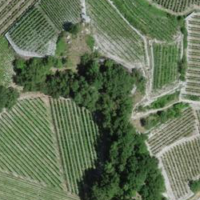
EUNIS habitat code: 24
Species observed at this site:
Prunus mahaleb